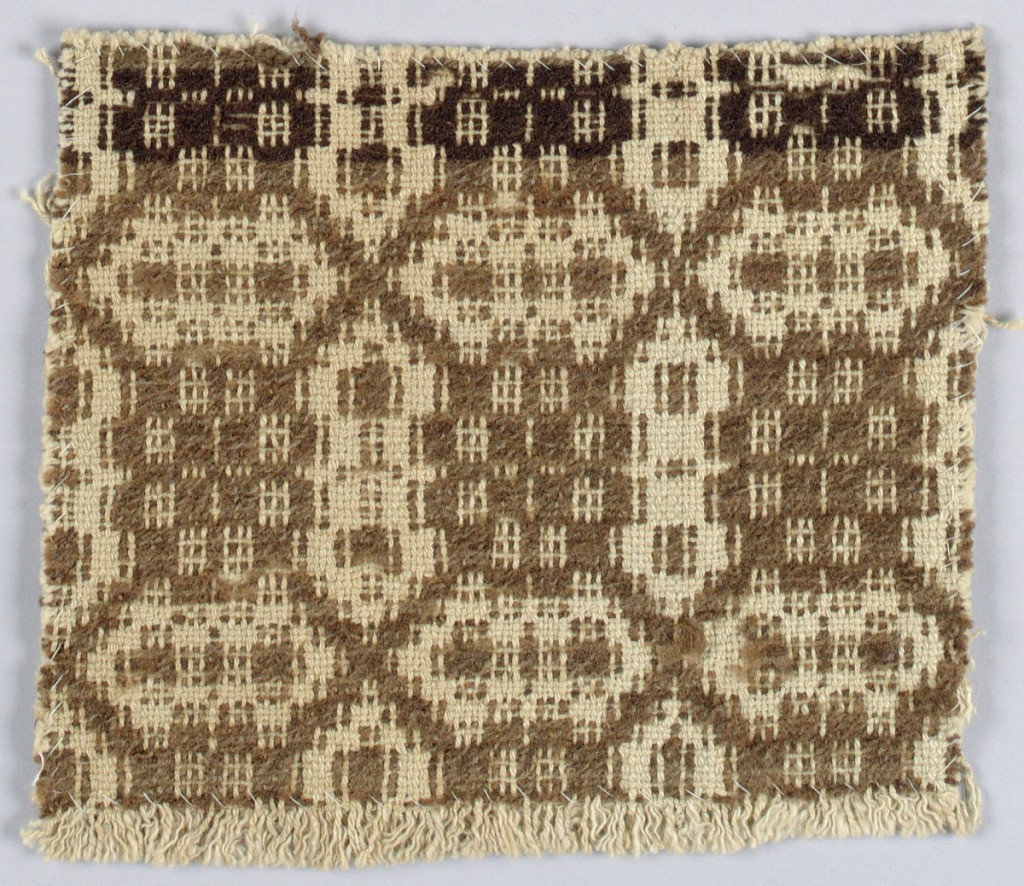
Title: Coverlet fragment
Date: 18th–19th century
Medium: wool, cotton Technique: plain compound weave (overshot)
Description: Fragment showing traditional geometric design in brown wool and undyed cotton.